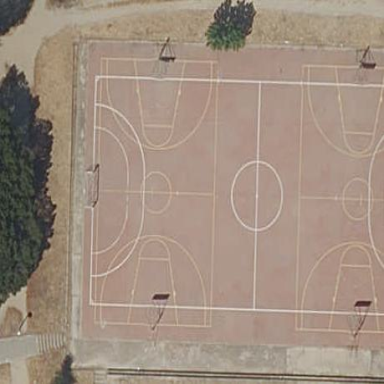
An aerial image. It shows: Futsal pitch for leisure.